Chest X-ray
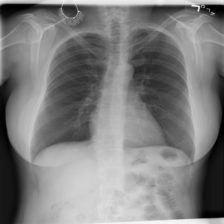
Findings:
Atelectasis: negative
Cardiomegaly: negative
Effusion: negative
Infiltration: positive
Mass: negative
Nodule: negative
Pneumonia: negative
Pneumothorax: negative
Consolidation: negative
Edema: negative
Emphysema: negative
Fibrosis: negative
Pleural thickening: negative
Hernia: negative